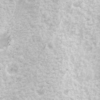
Label: not_dusty